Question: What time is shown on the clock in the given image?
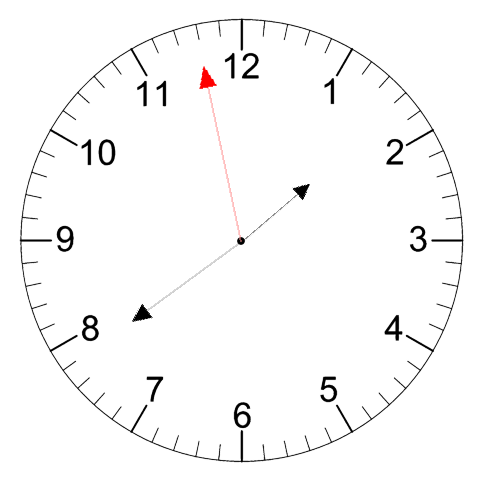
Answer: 01:38:58